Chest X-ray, PA view. Patient: 49 years old, sex F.
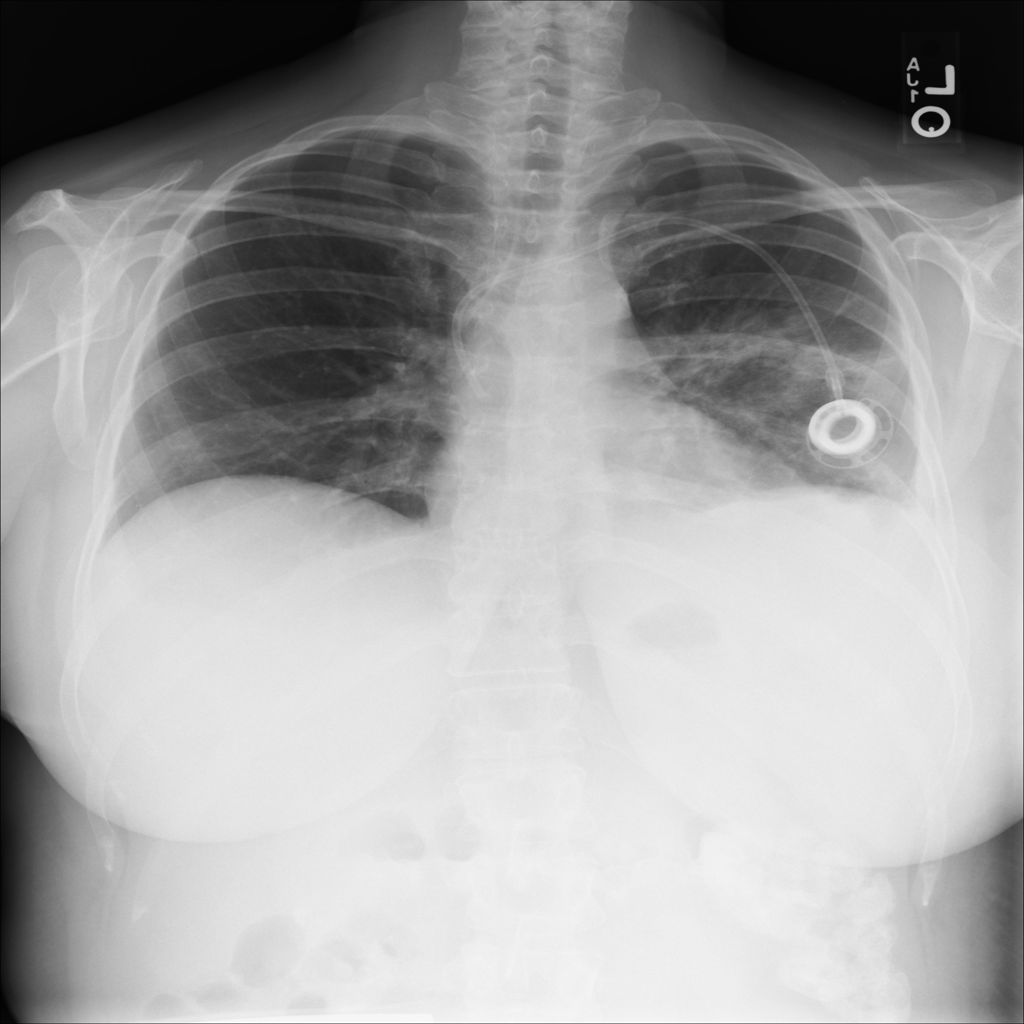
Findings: Effusion, Infiltration